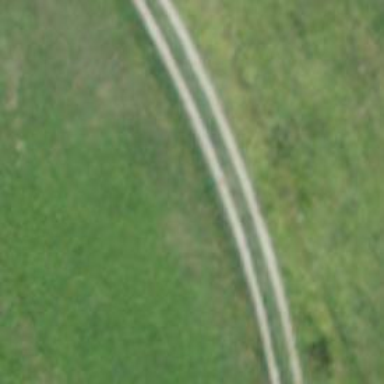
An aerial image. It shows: Unpaved track with grade1 track type.